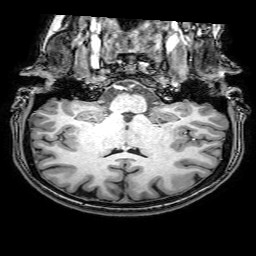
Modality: T1w
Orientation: sagittal
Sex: female
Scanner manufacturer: philips
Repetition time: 0.008138 s
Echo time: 0.00372 s